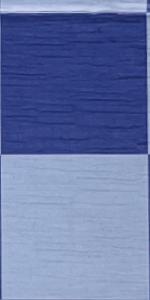
Label: Empty